Field crop: maize
Growth stage: 2
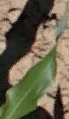
Species: maize